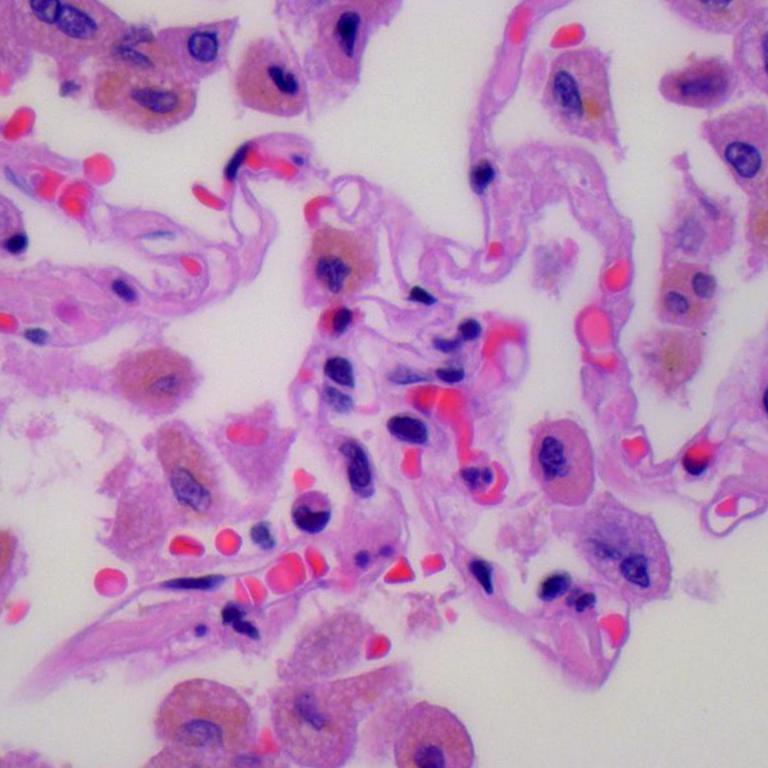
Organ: lung
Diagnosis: benign